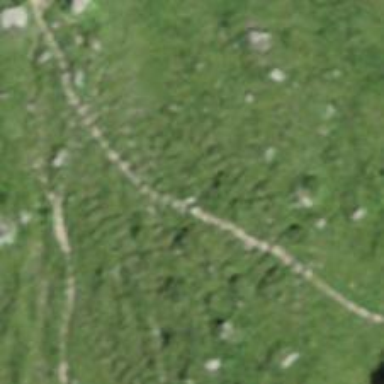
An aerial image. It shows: Path.